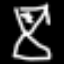
Label: hourglass